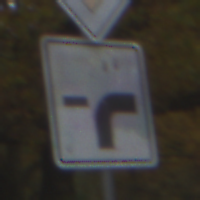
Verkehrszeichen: VerlaufVorfahrtsstrasse9
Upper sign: Vorfahrtsstrasse
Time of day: Midday
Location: Outdoor (Nature)
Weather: Overcast
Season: Autumn
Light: Natural